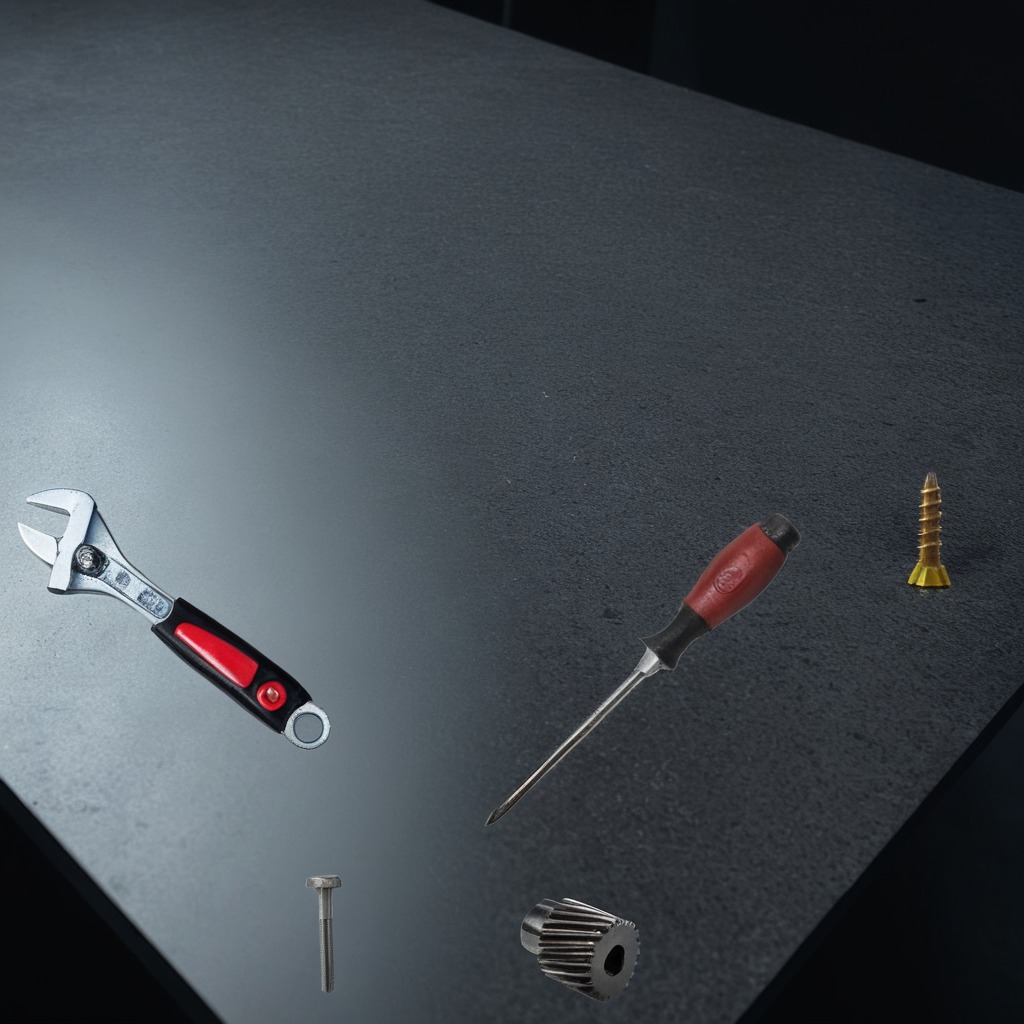
A steel gear with teeth, a metal machine screw, an iron nail, a screwdriver, and a wrench are lying on the granite table inside a workshop at night.